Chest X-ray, PA view. Patient: 30 years old, sex F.
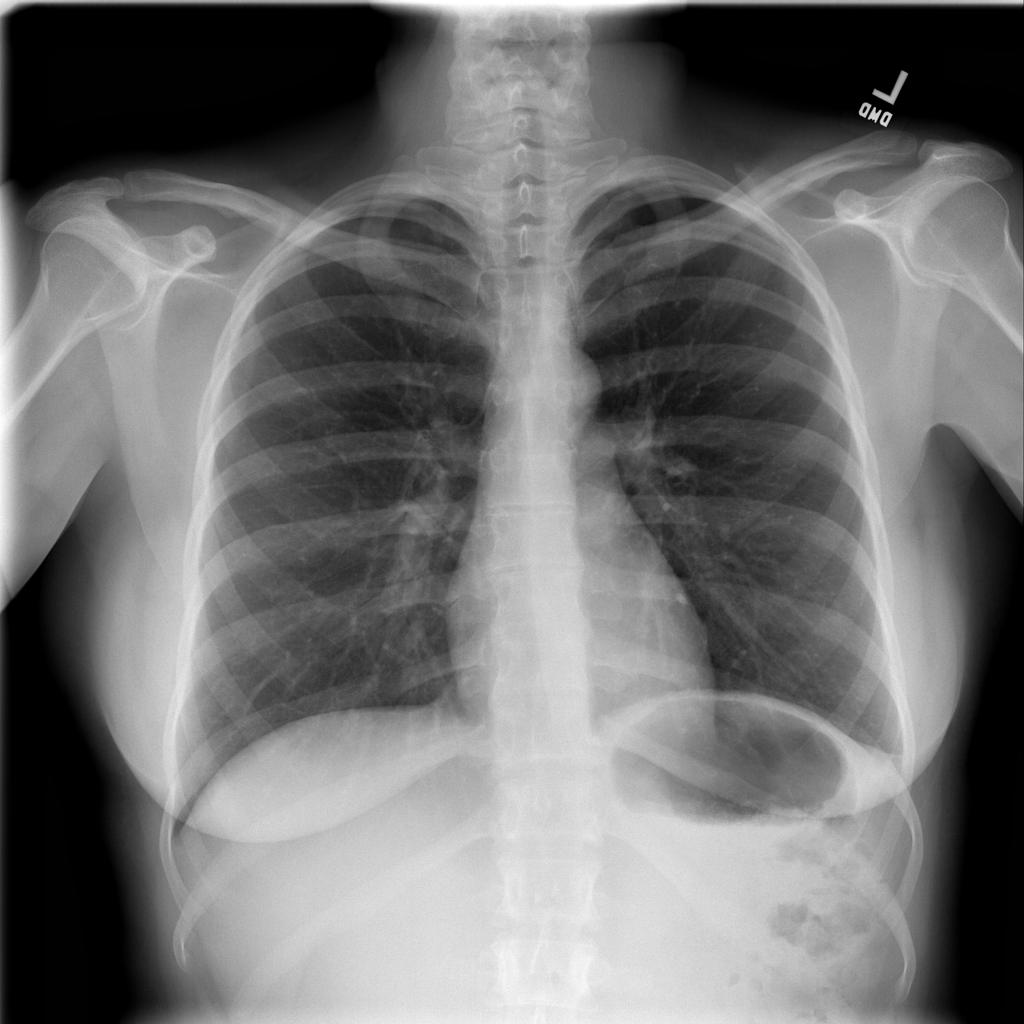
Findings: No Finding